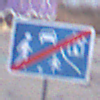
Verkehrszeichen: EndeVerkehrsberuhigterBereich
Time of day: SunriseSunset
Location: Outdoor (Suburban)
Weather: PartlyCloudy
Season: NotSpecified
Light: Natural